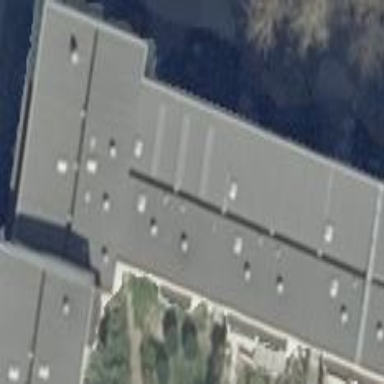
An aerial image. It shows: Apartment building with flat roof.